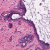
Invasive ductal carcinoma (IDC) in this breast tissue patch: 0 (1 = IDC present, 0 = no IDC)